Question: I am setting multiple markers on my map and I can set statically the zoom levels and the center but what I want is, to cover all the markers and zoom as much as possible having all markets visible
Available methods are following
<URL>
and
<URL>
Neither 'setCenter' supports multiple location or Location array input nor 'setZoom' does have this type of functionality

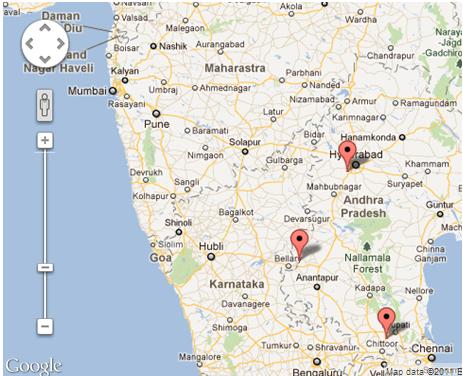
Answer: You need to use the 'fitBounds()' method.
'''
var markers = [];//some array
var bounds = new google.maps.LatLngBounds();
for (var i = 0; i < markers.length; i++) {
bounds.extend(markers[i]);
}
map.fitBounds(bounds);
'''
---
from <URL>:
>
## fitBounds(bounds[, padding])
'''
'bounds': ['LatLngBounds'][1]|['LatLngBoundsLiteral'][1]
'padding' (optional): number|['Padding'][1]
'''
None Sets the viewport to contain the given bounds.
: When the map is set to 'display: none', the 'fitBounds' function reads the map's size as '0x0', and therefore does not do anything. To change the viewport while the map is hidden, set the map to 'visibility: hidden', thereby ensuring the map div has an actual size.